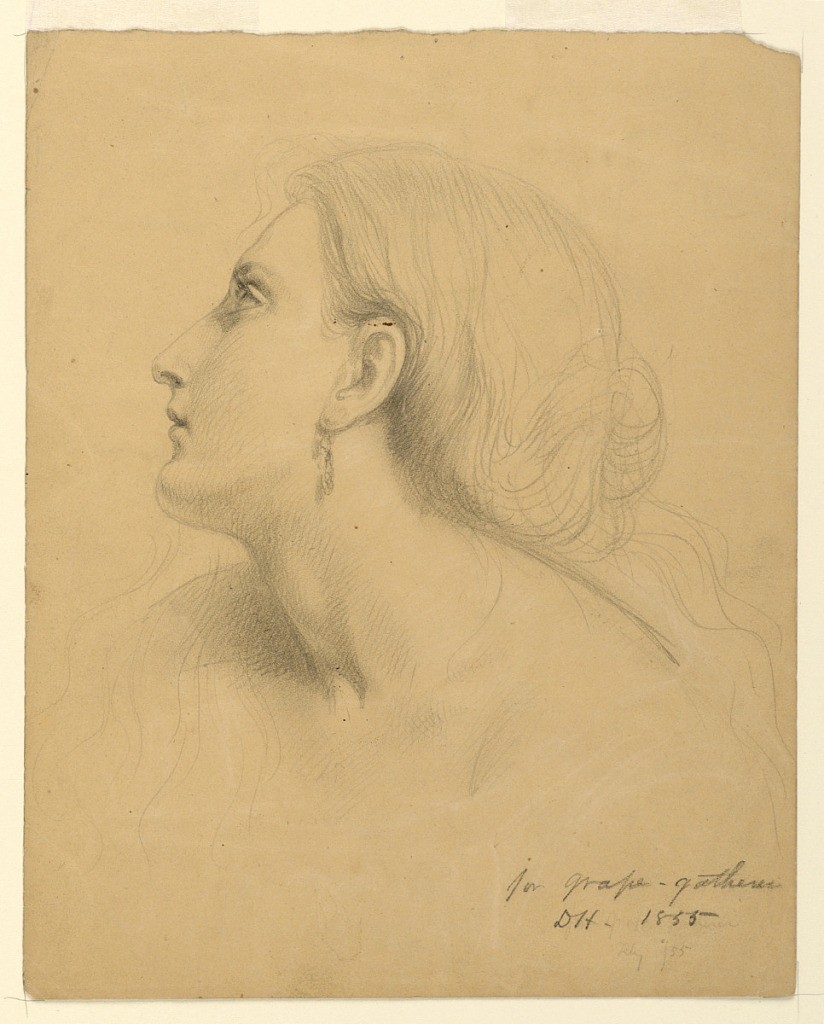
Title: Study of a Woman's Head for "Grape Gatherers"
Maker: Daniel Huntington, American, 1816–1906
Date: July 1855
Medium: Graphite, chalk on light brown paper
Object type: Drawing
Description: Study of a woman's head in left profile.